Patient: sex M, age 71
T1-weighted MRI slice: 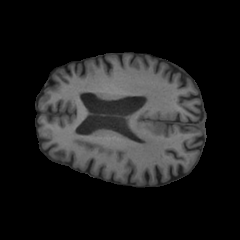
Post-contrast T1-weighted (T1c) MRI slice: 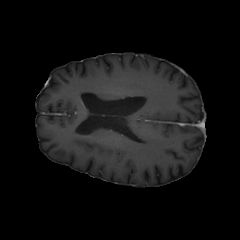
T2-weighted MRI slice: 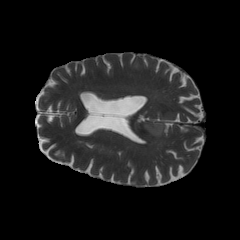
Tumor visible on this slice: yes
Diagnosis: Glioblastoma, IDH-wildtype
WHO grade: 4